Question: I want to add a picture as well as text within a button as shown below.

If I am giving this as a background then it will deteriorate according to the screen size of different phones. So I want to custom draw custom layout where the image of info button will remain in same pixel and the info letters to be drawn as separate. So that I will get the exact outlook without any image distortion.
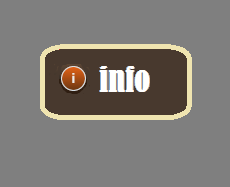
Answer: You can specify the background image, the '!' icon and the text separately like so:
'''
<Button
android:layout_width="wrap_content"
android:layout_height="wrap_content"
android:background="@drawable/background"
android:drawableLeft="@drawable/icon"
android:text="info" />
'''